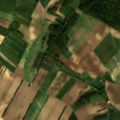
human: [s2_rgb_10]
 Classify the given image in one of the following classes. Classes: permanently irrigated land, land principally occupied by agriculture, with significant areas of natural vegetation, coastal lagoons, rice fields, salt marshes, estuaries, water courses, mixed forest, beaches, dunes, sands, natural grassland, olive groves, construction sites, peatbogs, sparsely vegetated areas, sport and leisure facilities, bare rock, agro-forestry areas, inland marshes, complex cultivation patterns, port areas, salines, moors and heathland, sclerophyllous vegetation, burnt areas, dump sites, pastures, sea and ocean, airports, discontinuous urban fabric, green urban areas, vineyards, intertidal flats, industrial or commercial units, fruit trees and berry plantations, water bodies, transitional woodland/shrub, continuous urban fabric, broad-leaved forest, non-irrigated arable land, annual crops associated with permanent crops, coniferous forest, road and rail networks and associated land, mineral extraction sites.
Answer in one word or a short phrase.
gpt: non-irrigated arable land, vineyards, broad-leaved forest